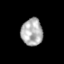
Tissue: skin
Cell type: Epithelial cells
Senescence score: 0.2439
Nuclear area (px): 578
Mean DAPI intensity: 174.784